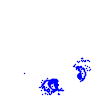
Particle: electron